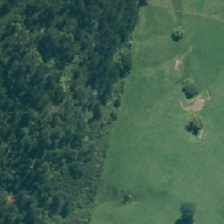
Land cover: manuka_kanuka